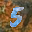
Label: 5